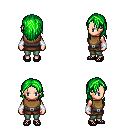
a pixel art fantasy rpg character, female body template, human, light skin, leather chest armor, teal pants, green long hairstyle, white cloth bracers, ghillies, four views (front, back, left, right), 2x2 character sprite sheet, small pixel art, hard edges, no anti-aliasing